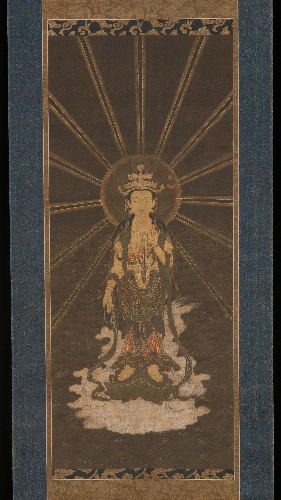
Title: 十一面観音来迎図|Descent of Eleven-Headed Kannon
Artist: Unidentified artist
Date: mid–late 16th century
Object type: Hanging scroll
Classification: Paintings
Medium: Hanging scroll; ink, color, and gold on silk
Culture: Japan
Period: Muromachi period (1392–1573)
Dimensions: Image: 36 1/2 × 15 1/2 in. (92.7 × 39.4 cm)
Overall with mounting: 70 × 22 7/16 in. (177.8 × 57 cm)
Overall with knobs: 70 × 24 in. (177.8 × 61 cm)
Department: Asian Art
Credit line: H. O. Havemeyer Collection, Gift of Mrs. J. Watson Webb, 1930
Accession year: 1930
Repository: Metropolitan Museum of Art, New York, NY
Tags: Buddhism|Bodhisattvas